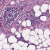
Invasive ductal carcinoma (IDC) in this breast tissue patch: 1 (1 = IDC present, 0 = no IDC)